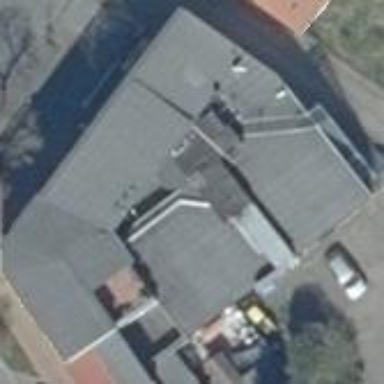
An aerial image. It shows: Cinema building.